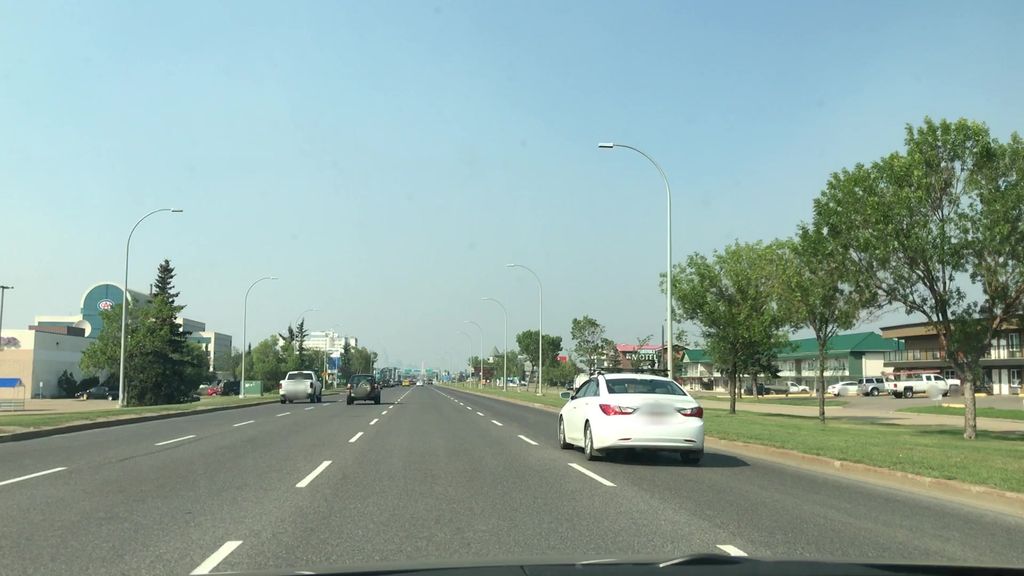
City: edmonton